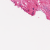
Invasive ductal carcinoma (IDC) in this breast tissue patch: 0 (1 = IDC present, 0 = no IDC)